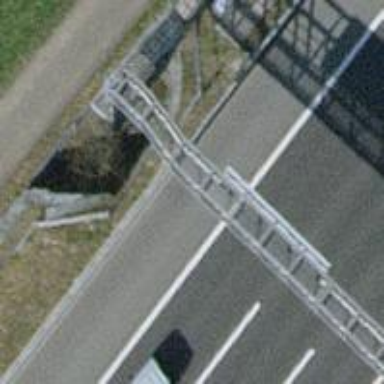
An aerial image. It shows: Gantry designed for traffic information purposes.